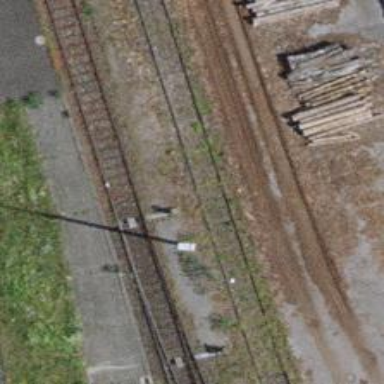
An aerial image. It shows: Railway switch.